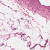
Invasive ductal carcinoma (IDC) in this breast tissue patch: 0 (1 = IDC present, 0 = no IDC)